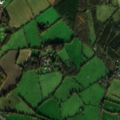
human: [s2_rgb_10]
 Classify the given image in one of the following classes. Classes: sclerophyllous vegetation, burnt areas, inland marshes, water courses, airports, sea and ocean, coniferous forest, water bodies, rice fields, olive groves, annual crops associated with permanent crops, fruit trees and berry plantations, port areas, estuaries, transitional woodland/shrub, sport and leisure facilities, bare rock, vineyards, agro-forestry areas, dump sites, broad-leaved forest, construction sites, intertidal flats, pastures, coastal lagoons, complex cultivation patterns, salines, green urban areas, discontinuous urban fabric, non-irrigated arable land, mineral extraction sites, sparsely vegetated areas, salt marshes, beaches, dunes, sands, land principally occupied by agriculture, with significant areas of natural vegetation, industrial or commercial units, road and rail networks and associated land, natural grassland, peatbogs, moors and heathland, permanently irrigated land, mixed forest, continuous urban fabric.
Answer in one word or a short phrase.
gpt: road and rail networks and associated land, non-irrigated arable land, pastures, mixed forest